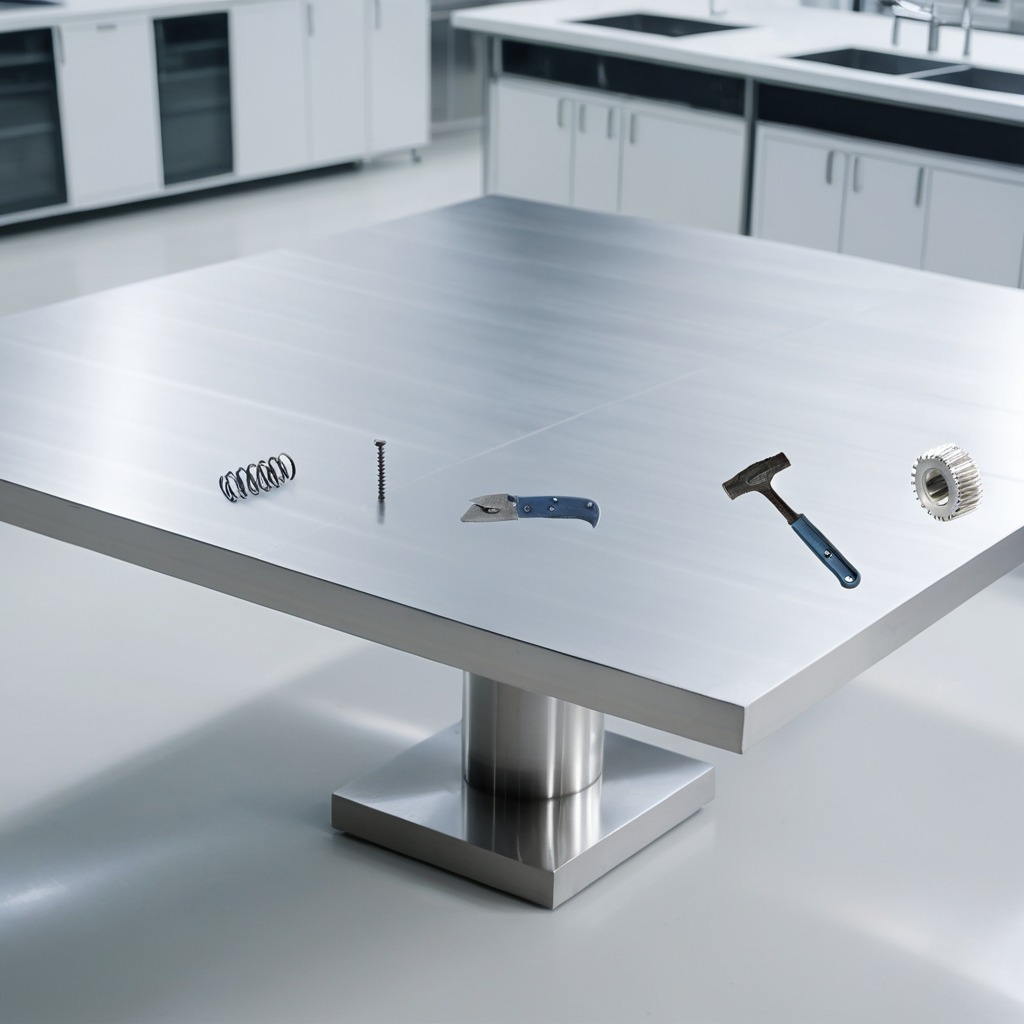
A steel gear with teeth, a utility knife, a metal machine screw, a hammer, and a coiled metal spring are lying on the stainless steel table.